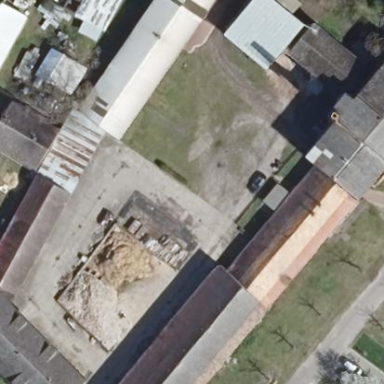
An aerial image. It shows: Farmyard area.